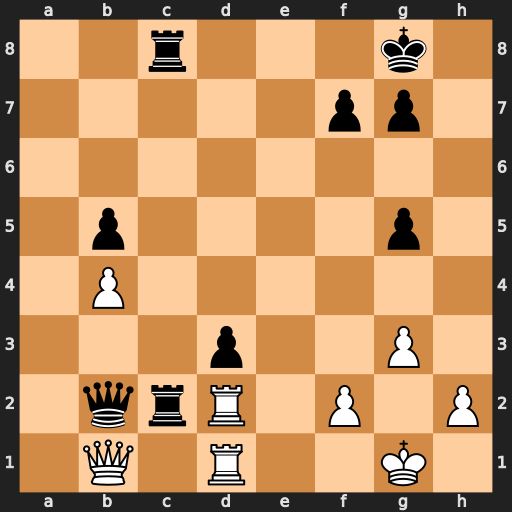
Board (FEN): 2r3k1/5pp1/8/1p4p1/1P6/3p2P1/1qrR1P1P/1Q1R2K1
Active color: w
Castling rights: -
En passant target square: -
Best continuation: Qxb2 Rxb2 Rxb2